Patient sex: M
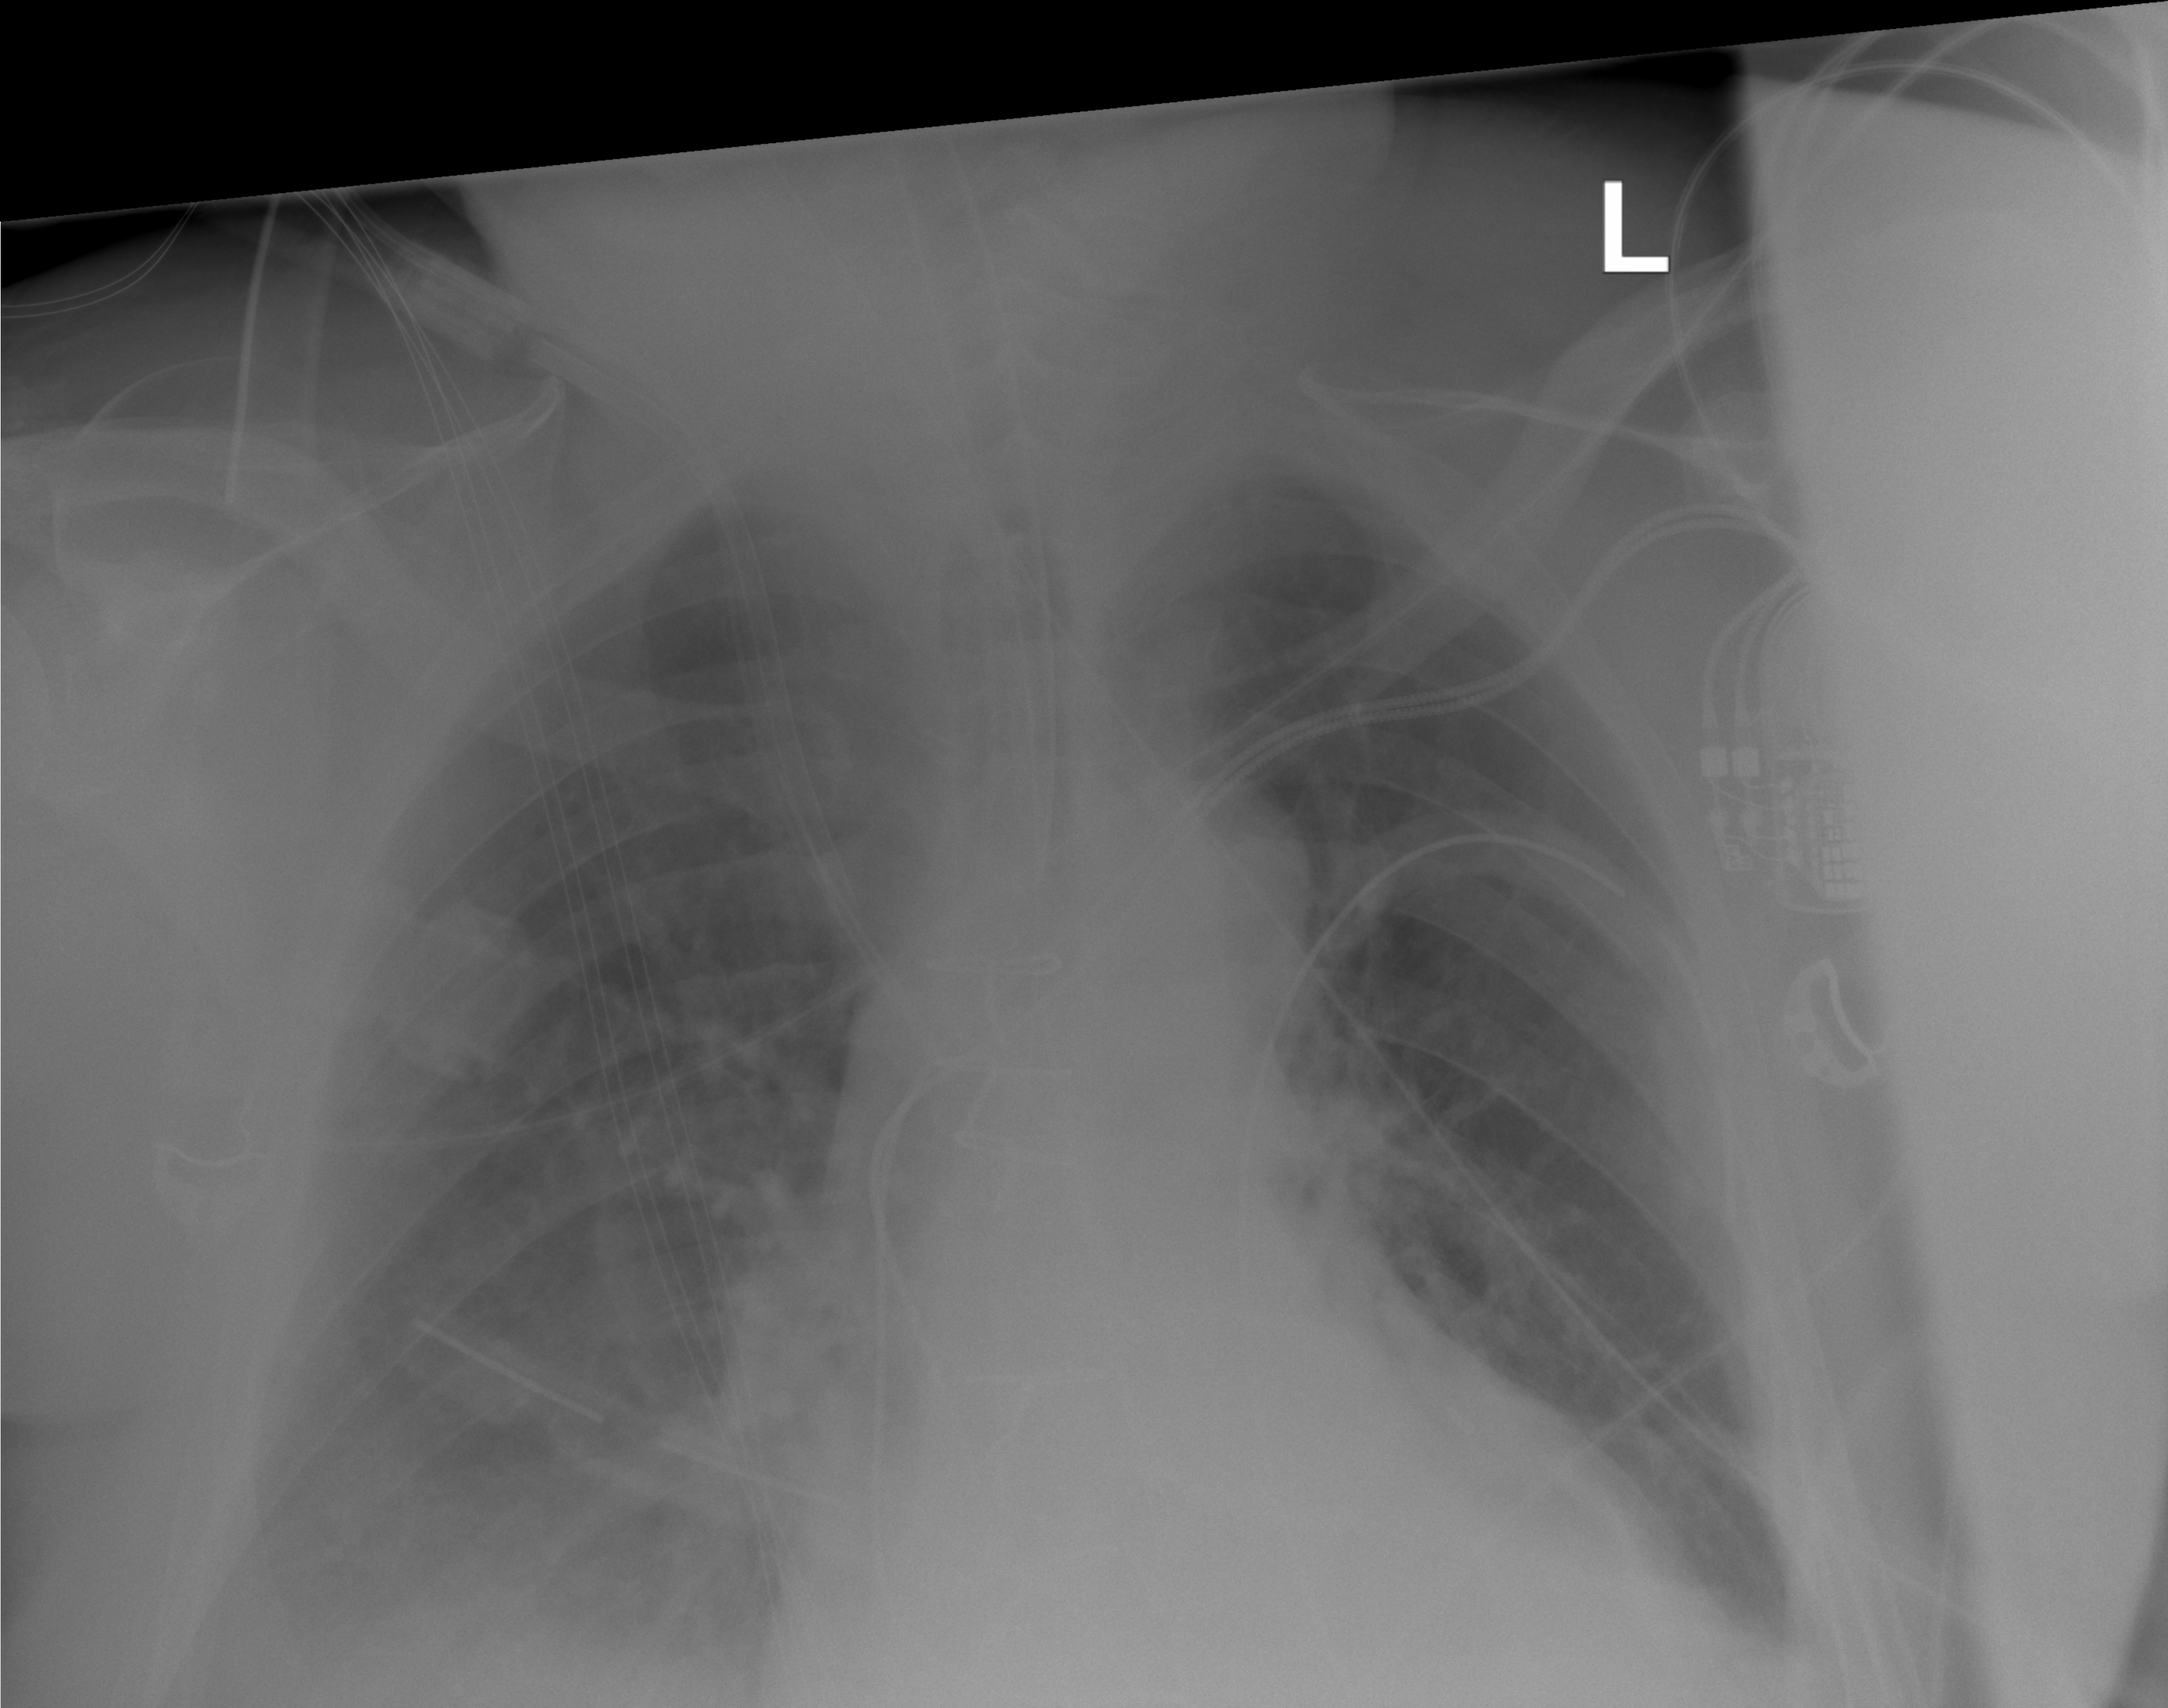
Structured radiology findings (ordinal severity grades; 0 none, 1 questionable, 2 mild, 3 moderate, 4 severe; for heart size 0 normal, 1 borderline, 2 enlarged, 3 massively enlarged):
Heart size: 0
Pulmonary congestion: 2
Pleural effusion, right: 2
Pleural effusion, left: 1
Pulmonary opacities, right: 0
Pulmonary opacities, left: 0
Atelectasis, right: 0
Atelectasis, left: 0